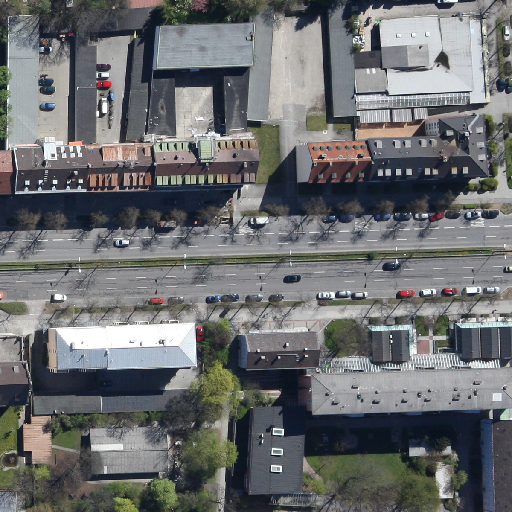
Referring expression: light-duty vehicle driving on the road